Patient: sex F, age 63
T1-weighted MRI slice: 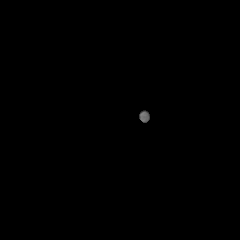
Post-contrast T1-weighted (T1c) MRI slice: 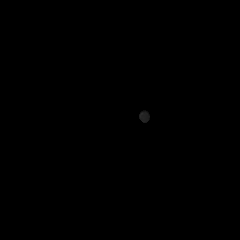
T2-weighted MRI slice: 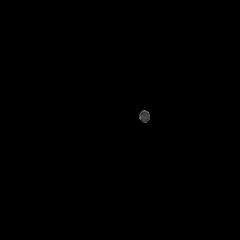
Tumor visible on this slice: no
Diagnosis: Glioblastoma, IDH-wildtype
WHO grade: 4